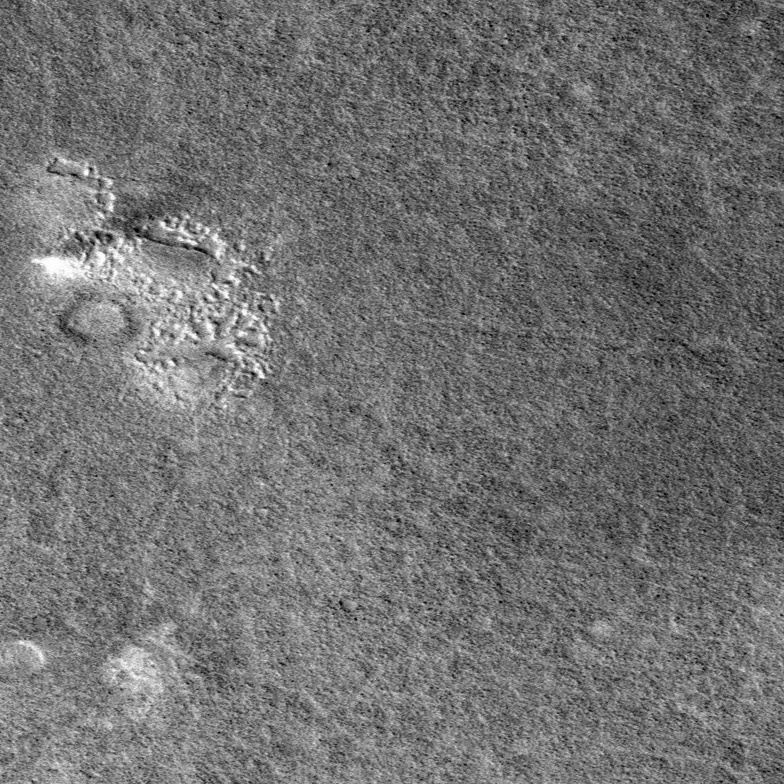
Label: dustdevil